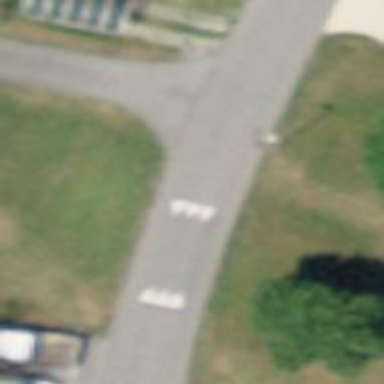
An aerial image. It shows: Traffic calming hump on the road.